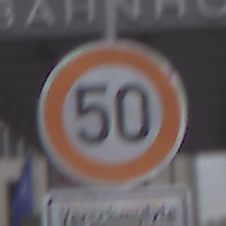
Verkehrszeichen: Geschwindigkeit50
Zusatzzeichen unten: HinweiseAufGefahrenDurchVerbaleAngabe4
Umgebung: Outdoor, Urban
Tageszeit: MorningAfternoon
Wetter: Overcast
Licht: Natural
Jahreszeit: NotSpecified
Kontrast: LowContrast